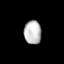
Tissue: lung
Cell type: Epithelial cells
Senescence score: 0.2134
Nuclear area (px): 398
Mean DAPI intensity: 188.729